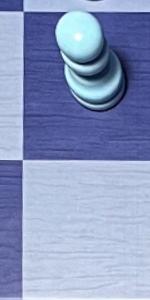
Label: Empty